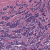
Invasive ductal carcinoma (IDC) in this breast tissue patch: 1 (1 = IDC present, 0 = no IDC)